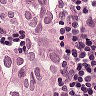
Metastatic tissue present: yes